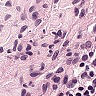
Metastatic tissue present: no